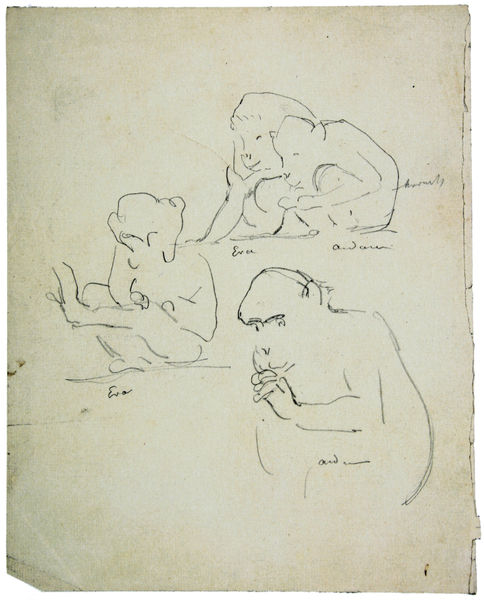
Titel: Beobachtungen der drei Affen Adam, Eva und Jutz
Künstler: Gabriel von Max
Standort: München
Institution: Städtische Galerie im Lenbachhaus
Schlagwörter: hands, white, black, face, modern, nose, sitting, three, sheet, hand, ear, field, head, nature, eyes, feet, grass, view, drawing, paper, expression, animals, line, sketch, pair, pen, writing, model, arms, ink, draft, signature, foot, study, pencil, draw, animal, legs, lines, finger, monkey, ape, four, linear, mammal, simple, eating, gesture, page, scribble, text, leg, posture, lost, journal, eva, graphite, sketches, scetch, handwriting, chimp, doodle, contour, minimalist, name, scrap, names, gorilla, line art, monkeys, imaginary, chimps, apes, primates, graphit, primacy, eatting, eva#, doodles, monky, audrian, audaren, gorrilla, sitting monkeys, monkes